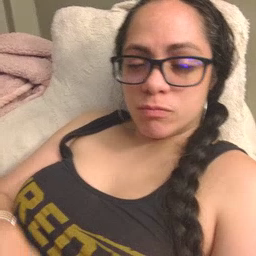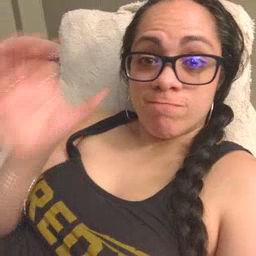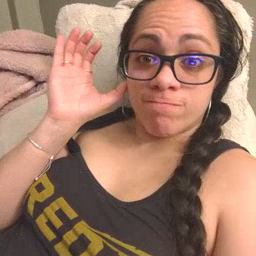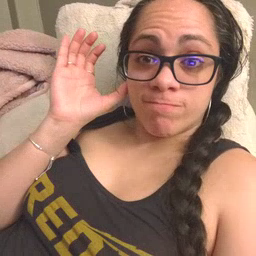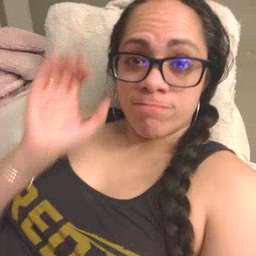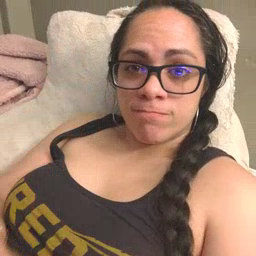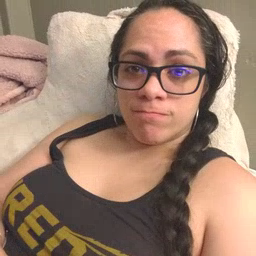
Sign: listen